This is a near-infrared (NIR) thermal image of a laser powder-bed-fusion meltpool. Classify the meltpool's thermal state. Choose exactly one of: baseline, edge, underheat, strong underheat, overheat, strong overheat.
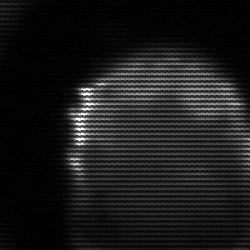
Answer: edge